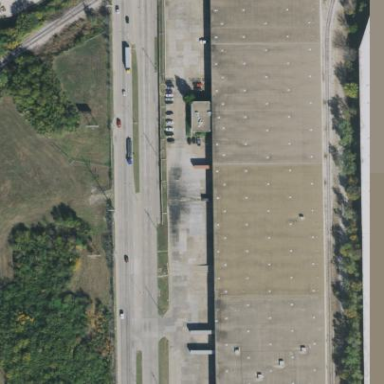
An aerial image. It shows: Warehouse building.